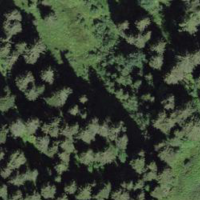
EUNIS habitat code: 43
Species observed at this site:
Caltha palustris